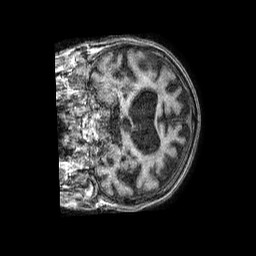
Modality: T1w
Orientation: coronal
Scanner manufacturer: philips
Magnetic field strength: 1.5 T
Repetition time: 0.007741 s
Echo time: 0.003531 s